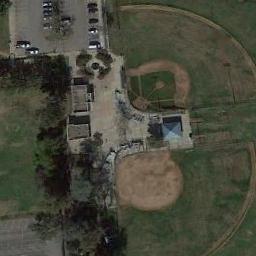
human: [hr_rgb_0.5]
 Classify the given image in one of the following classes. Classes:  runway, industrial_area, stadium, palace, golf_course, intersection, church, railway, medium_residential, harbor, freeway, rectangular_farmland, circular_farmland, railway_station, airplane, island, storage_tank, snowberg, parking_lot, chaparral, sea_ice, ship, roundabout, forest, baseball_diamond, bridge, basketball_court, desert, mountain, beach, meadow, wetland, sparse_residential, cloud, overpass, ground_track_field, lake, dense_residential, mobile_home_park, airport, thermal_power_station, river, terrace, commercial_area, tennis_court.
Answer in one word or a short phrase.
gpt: baseball_diamond